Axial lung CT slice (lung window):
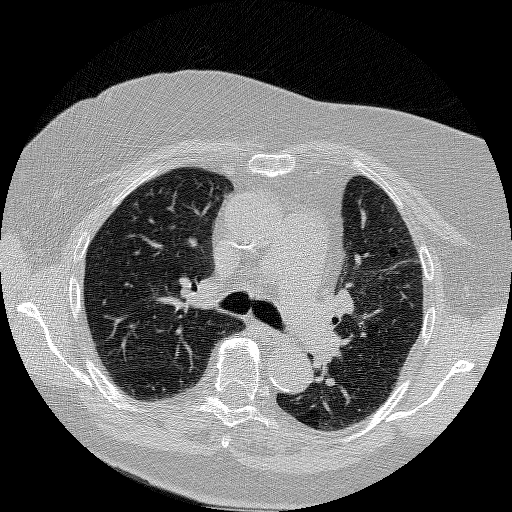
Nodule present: no